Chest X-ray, PA view. Patient: 53 years old, sex M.
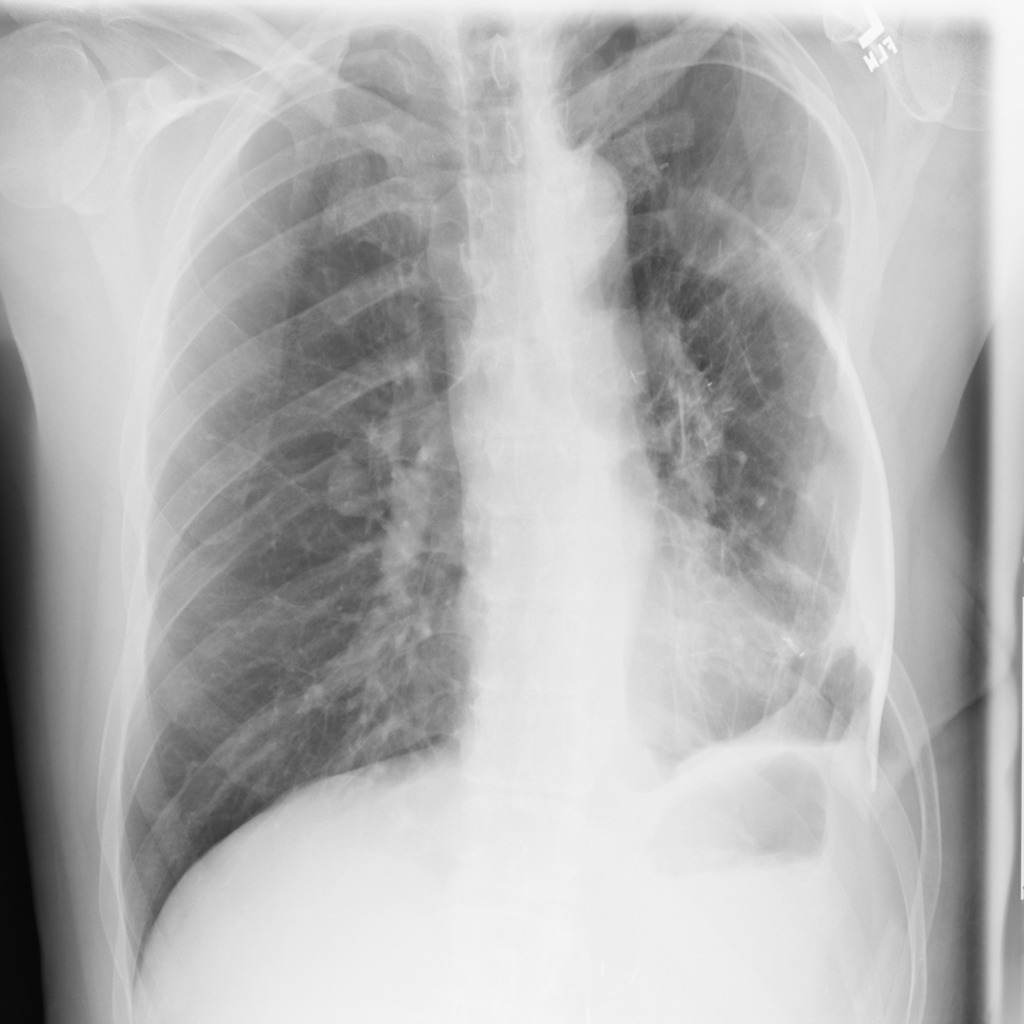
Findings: Atelectasis